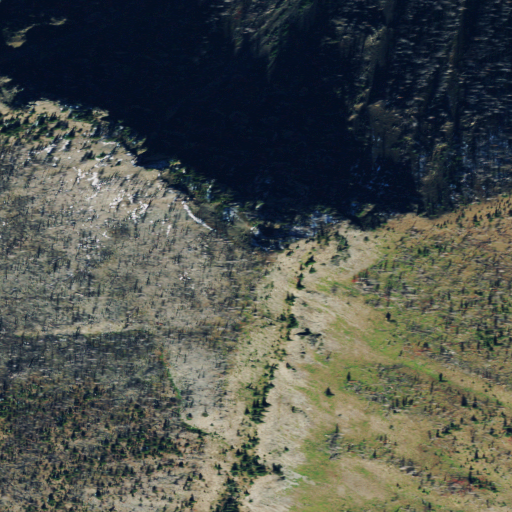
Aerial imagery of mountain in Montana named Bow Mountain containing grassland and evergreen forest